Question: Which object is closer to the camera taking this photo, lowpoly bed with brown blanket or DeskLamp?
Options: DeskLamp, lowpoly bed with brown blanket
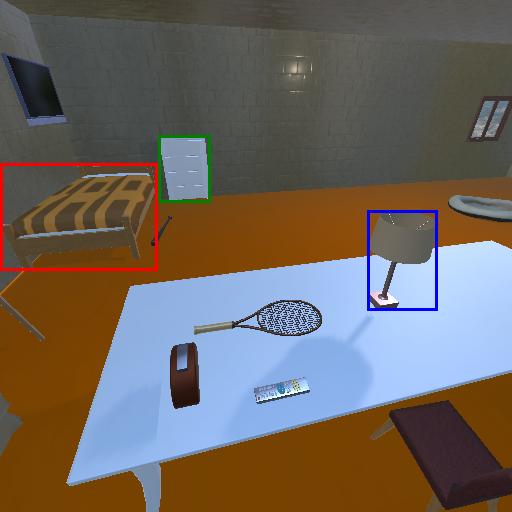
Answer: DeskLamp